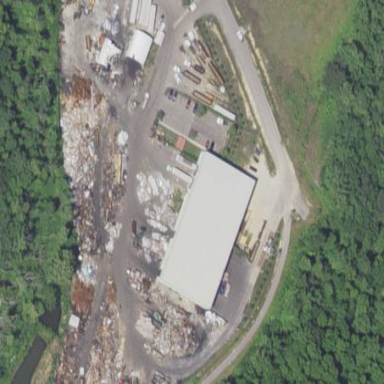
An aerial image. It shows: Recycling centre providing amenities for recycling.